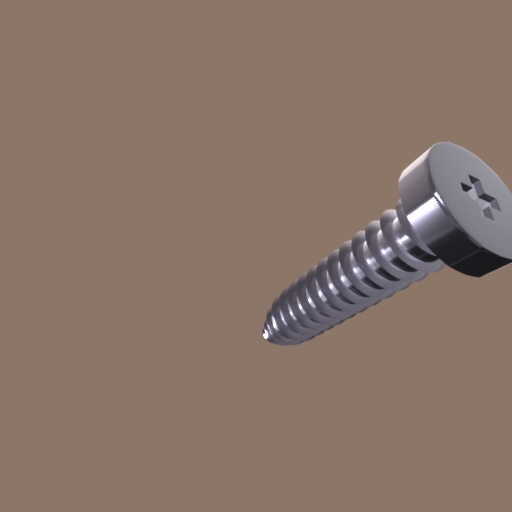
Label: screw